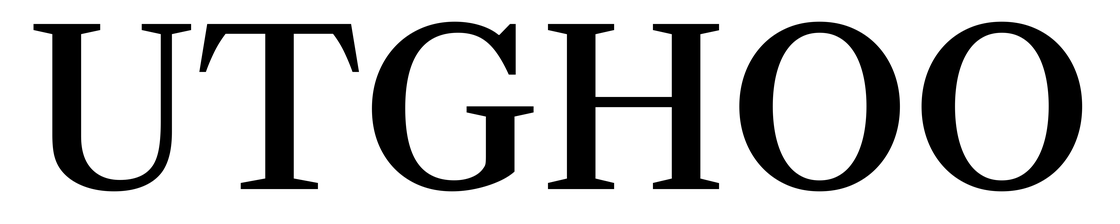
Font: LibreCaslonText_Medium